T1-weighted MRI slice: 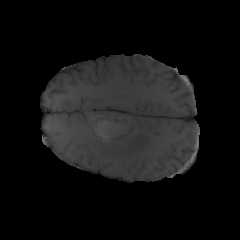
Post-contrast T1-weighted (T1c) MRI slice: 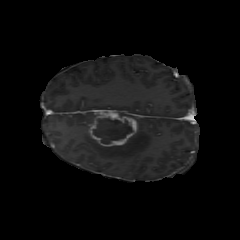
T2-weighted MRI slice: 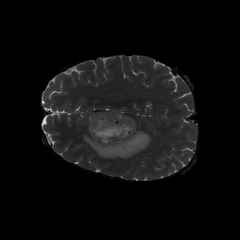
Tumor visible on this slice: yes